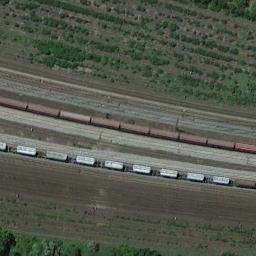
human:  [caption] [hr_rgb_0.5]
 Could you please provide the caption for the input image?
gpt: There are three parallel railway lines here .

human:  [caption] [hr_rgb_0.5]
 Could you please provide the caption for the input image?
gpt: These railways go through the farmland and two trains are on the railways .

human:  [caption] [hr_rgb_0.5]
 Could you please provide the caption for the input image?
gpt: The railway is next to some trees and grass .

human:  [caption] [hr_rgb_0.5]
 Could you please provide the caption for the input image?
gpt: Many trees are beside the railway .

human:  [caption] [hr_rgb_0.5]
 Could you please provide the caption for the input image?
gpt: There are green meadows beside the railway with two trains .